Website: macys
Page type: billing-address
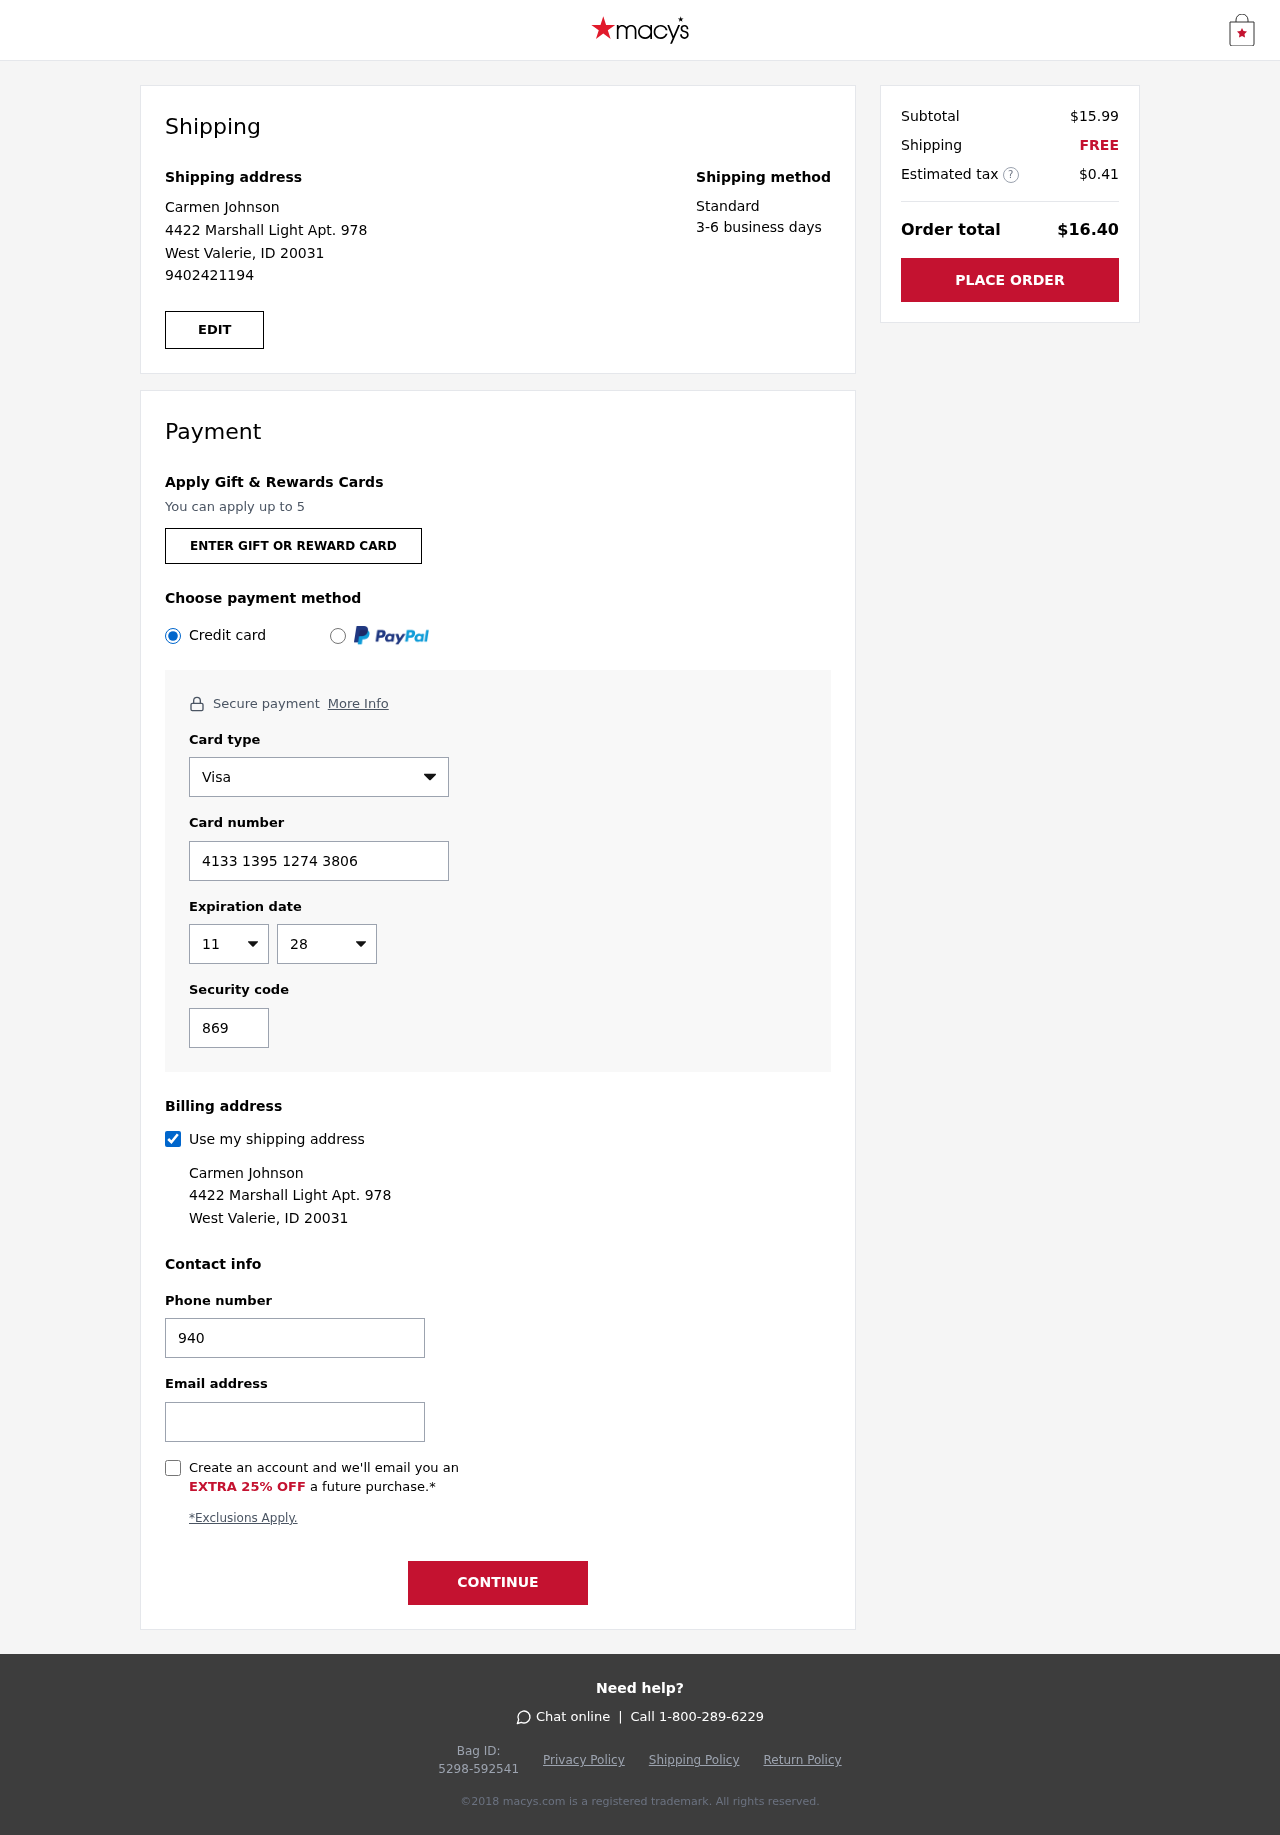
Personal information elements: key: PII_CARD_CVV
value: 869
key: PII_CARD_EXPIRY_MONTH
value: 11
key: PII_CARD_EXPIRY_YEAR
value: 28
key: PII_CARD_NUMBER
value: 4133 1395 1274 3806
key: PII_CARD_TYPE
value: Visa
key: PII_EMAIL
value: cjohnson@yahoo.com
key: PII_FULLNAME
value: Carmen Johnson
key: PII_PHONE
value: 9402421194
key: PII_STREET
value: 4422 Marshall Light Apt. 978
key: PII_CITY_STATE_ZIP
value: West Valerie, ID 20031
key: PII_FIRSTNAME
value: Carmen
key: PII_LASTNAME
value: Johnson
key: PII_FULLNAME2
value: Carmen Johnson
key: PII_FULLNAME3
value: Carmen Johnson
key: PII_FIRSTNAME2
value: Carmen
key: PII_FIRSTNAME3
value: Carmen
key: PII_LASTNAME2
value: Johnson
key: PII_LASTNAME3
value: Johnson
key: PII_FIRSTNAME_DERIVED
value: Carmen
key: PII_LASTNAME_DERIVED
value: Johnson
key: PII_FULLNAME_DERIVED
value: Carmen Johnson
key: PII_NAME_FULL_DERIVED
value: Carmen Johnson
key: PII_STREET2
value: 4422 Marshall Light Apt. 978
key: PII_PHONE2
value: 9402421194
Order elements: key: ORDER_SUBTOTAL
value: $15.99
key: ORDER_SHIPPING_COST
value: FREE
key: ORDER_TAX
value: $0.41
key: ORDER_TOTAL
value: $16.40